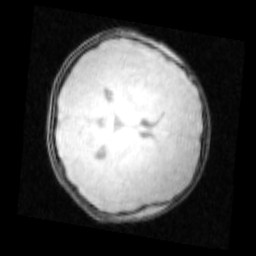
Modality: PDw
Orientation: axial
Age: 12
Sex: male
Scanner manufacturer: siemens
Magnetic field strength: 3 T
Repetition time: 0.25 s
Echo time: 0.00103 s